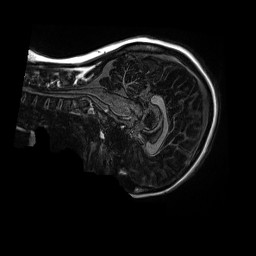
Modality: MP2RAGE
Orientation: sagittal
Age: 12
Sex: female
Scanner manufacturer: siemens
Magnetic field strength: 3 T
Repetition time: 4 s
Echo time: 0.00303 s